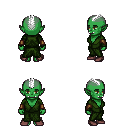
a pixel art fantasy rpg character, female body template, orc, green skin, green robe, white pants, white short mohawk hairstyle, leather bracers, maroon shoes, four views (front, back, left, right), 2x2 character sprite sheet, small pixel art, hard edges, no anti-aliasing